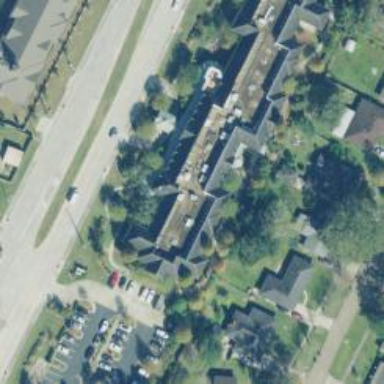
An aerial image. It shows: Nursing home.